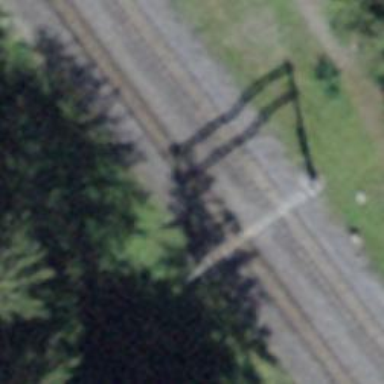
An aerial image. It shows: Narrow-gauge railway with 1 track. The tracks are electrified with contact line.